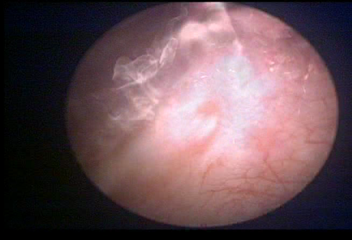
Modality: WLC
Class: Normal mucosa
Bladder cancer association: No